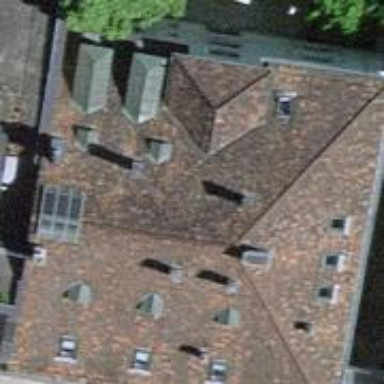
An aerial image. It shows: Hipped roof apartment building.